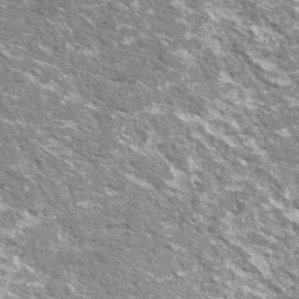
Label: frost